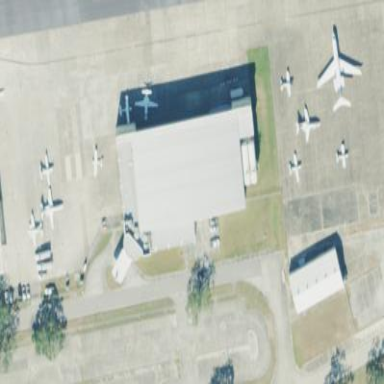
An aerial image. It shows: Hangar building located at airport.